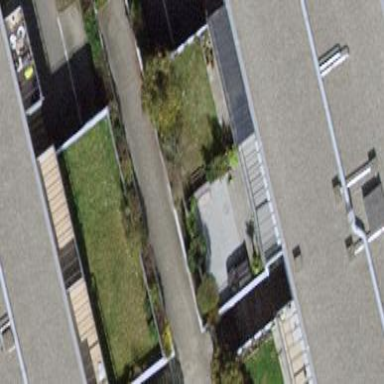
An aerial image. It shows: Garden surrounded by fence.